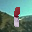
Label: 1